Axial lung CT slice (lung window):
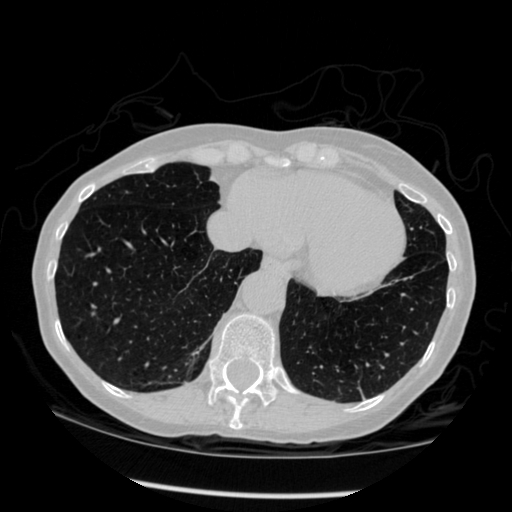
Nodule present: no